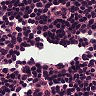
Metastatic tissue present: no